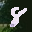
Label: 8